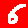
Digit: 6